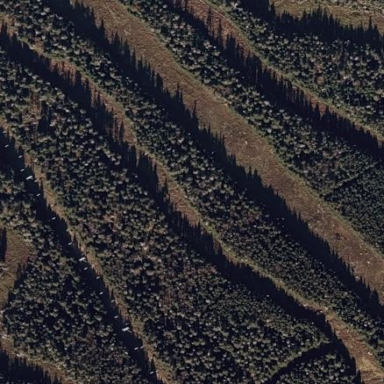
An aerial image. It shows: Coniferous forest area.